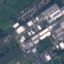
Land use / land cover class: Industrial